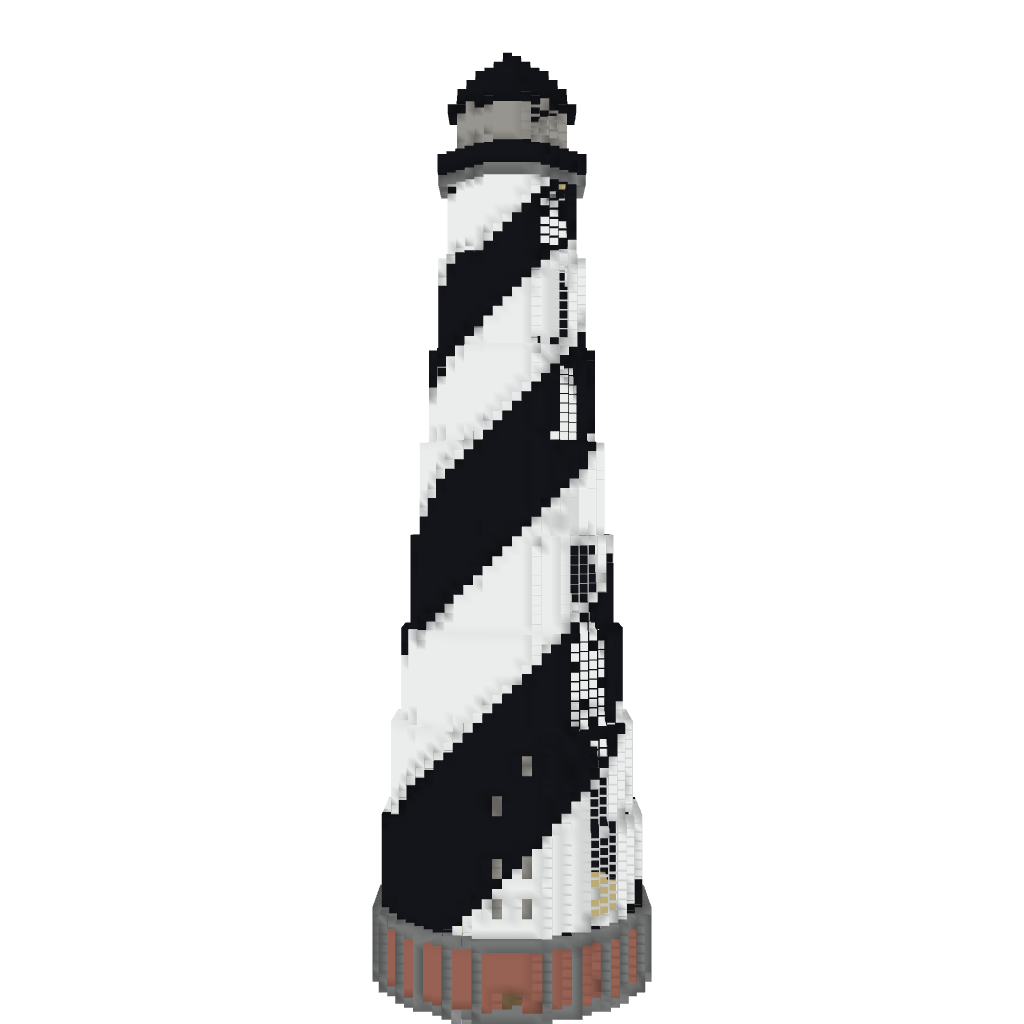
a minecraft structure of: Lighthouse